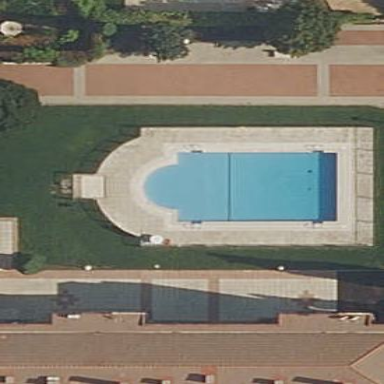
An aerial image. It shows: Swimming pool area designated for leisure and sports activities.